Interaction volume radius: 5 \u00c5
Interaction volume height: 10 \u00c5
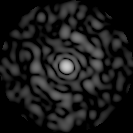
Disorder parameter: 0.8782